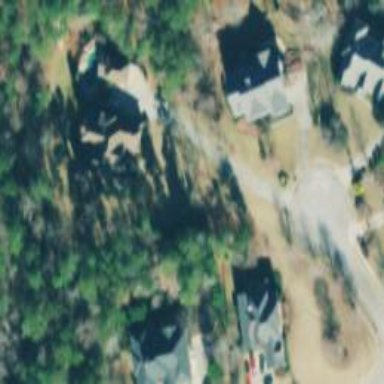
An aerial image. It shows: Driveway.